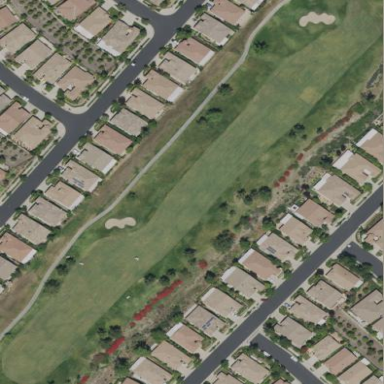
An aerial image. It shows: Grassy area designated as golf fairway.